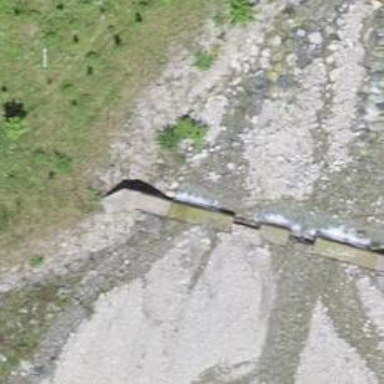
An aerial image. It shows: Weir in waterway.